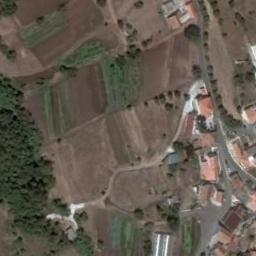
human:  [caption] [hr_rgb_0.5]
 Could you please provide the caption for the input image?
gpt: The rectangular farmland is between some houses and trees .

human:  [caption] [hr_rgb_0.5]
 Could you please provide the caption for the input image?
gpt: There are a lot of buildings beside the rectangular farmlands .

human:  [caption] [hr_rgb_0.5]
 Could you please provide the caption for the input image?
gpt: Some rectangular farmlands of different colors and sizes are surrounded by a grove of trees and some houses .

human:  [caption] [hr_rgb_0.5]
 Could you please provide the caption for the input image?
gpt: Many green and brown mixed-sized rectangular farm fields with buildings next to them .

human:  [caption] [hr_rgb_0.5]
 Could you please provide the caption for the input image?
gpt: There are some green trees beside the brown rectangular farmlands .